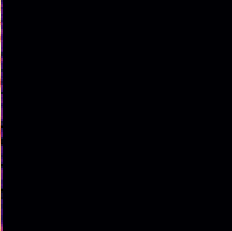
Sound class: Rain